Field crop: maize
Growth stage: 2
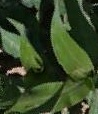
Species: maize